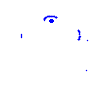
Particle: electron